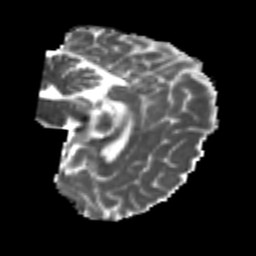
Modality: MD
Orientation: sagittal
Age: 23
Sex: female
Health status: healthy
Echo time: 0.074 s